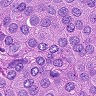
Metastatic tissue present: yes